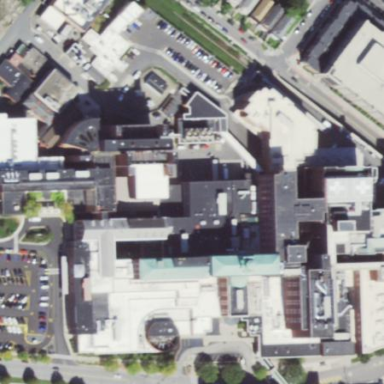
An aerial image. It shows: Hospital providing healthcare services.